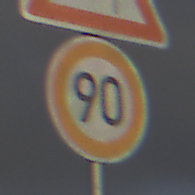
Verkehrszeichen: Geschwindigkeit90
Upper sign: SeitenwindVonRechts
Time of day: SunriseSunset
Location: Outdoor (Nature)
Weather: PartlyCloudy
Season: NotSpecified
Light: Natural